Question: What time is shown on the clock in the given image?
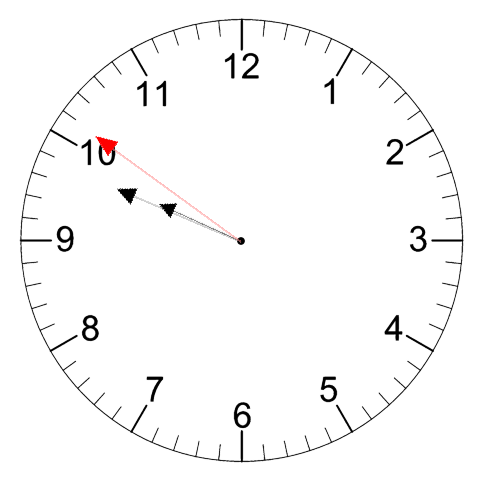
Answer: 09:48:51